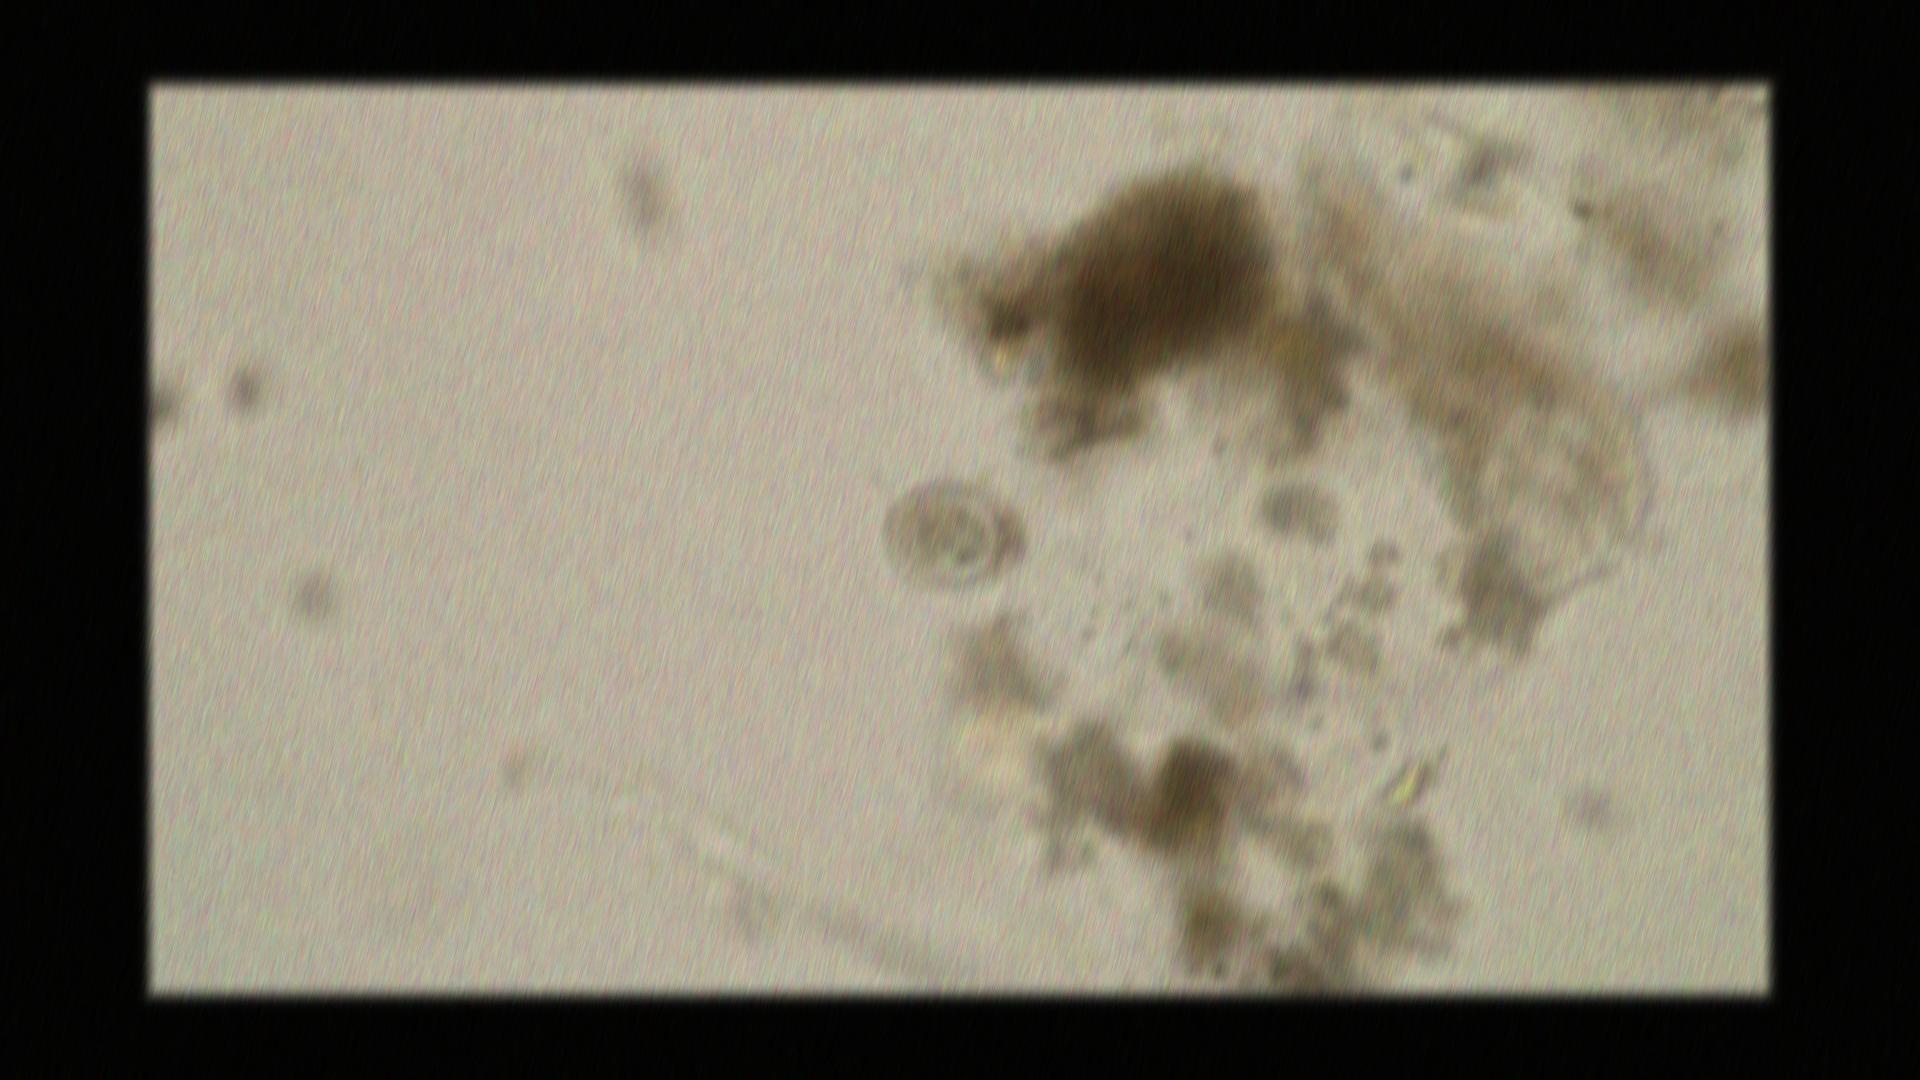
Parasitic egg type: Hymenolepis nana